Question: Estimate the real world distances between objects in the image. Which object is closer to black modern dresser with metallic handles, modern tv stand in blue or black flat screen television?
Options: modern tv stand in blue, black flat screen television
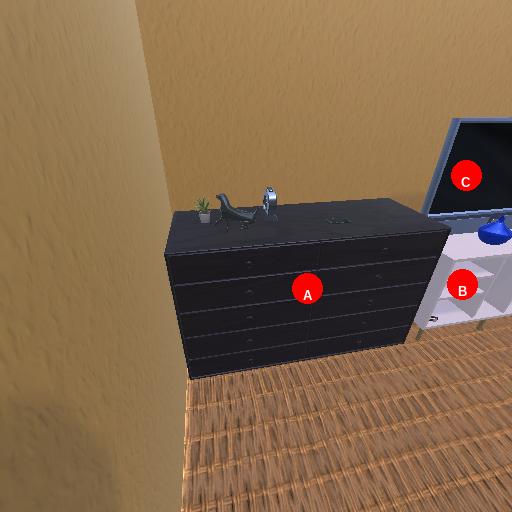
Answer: modern tv stand in blue